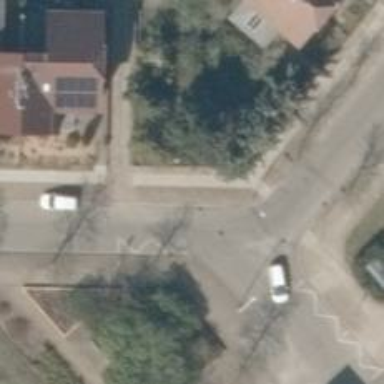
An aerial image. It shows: Residential road with asphalt surface. Both sides have sidewalks.